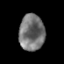
Tissue: prostate
Cell type: T cells
Senescence score: 0.3592
Nuclear area (px): 898
Mean DAPI intensity: 115.889